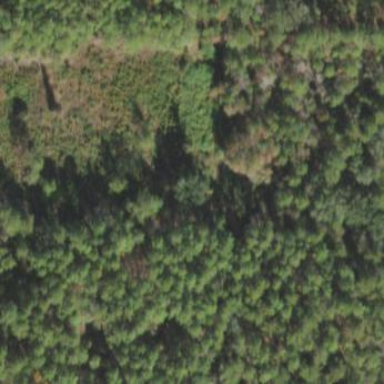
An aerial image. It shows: Mixed woodland area with various types of leaves.